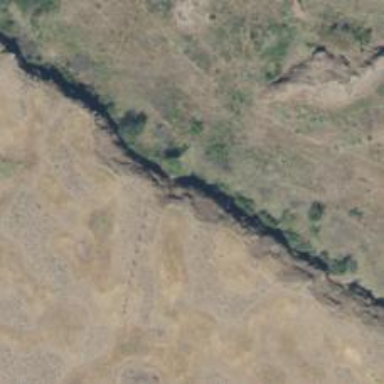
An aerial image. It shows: Cliff in nature.